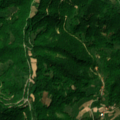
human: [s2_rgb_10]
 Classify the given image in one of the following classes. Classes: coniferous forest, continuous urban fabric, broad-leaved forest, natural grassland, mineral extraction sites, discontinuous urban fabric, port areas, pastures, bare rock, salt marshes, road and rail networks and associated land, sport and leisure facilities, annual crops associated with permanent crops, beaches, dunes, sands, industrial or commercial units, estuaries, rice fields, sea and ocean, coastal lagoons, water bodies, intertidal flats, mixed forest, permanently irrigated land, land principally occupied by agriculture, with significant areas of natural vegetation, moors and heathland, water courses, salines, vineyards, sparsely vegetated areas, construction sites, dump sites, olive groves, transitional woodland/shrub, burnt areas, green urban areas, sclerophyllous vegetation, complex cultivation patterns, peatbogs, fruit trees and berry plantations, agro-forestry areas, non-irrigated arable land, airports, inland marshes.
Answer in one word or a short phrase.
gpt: land principally occupied by agriculture, with significant areas of natural vegetation, broad-leaved forest, transitional woodland/shrub